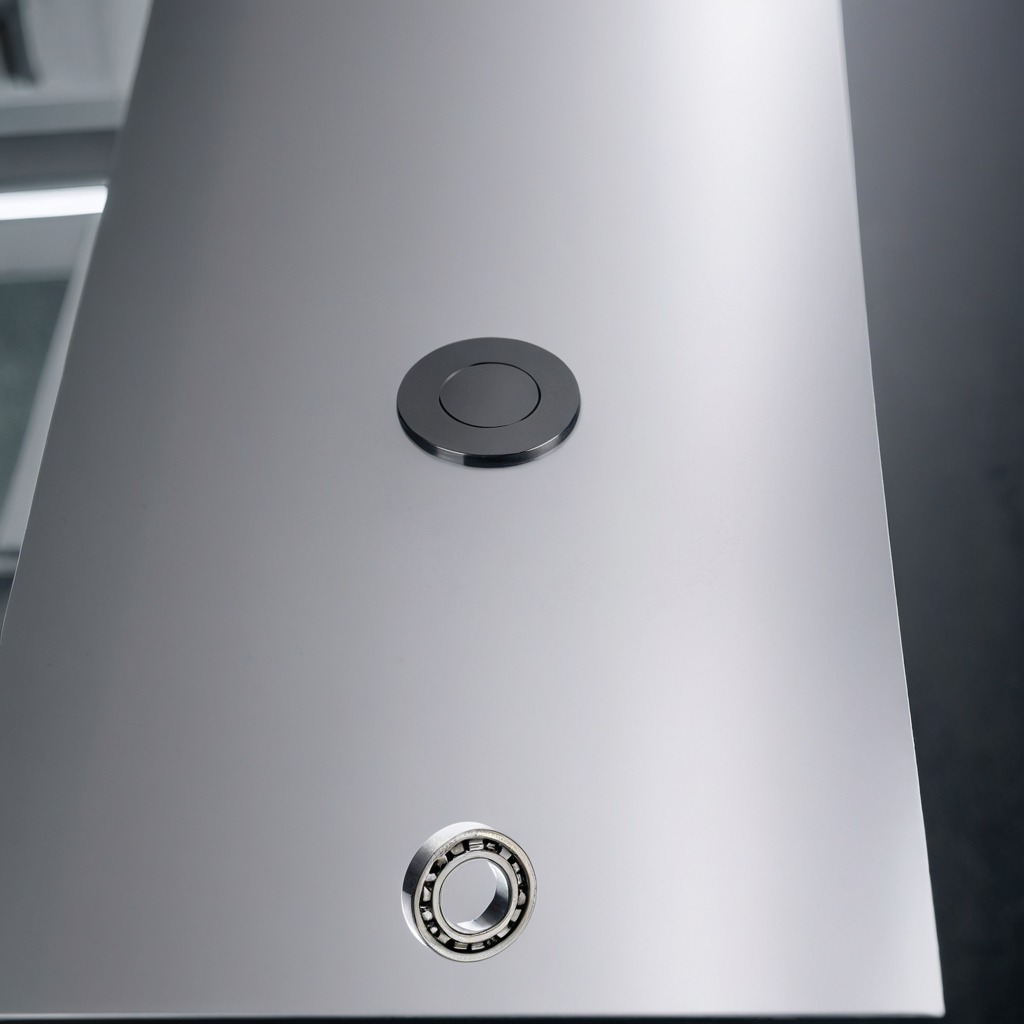
A metal ball bearing is lying on a stainless steel table in a high-end prototyping lab.